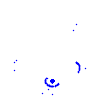
Particle: electron